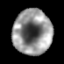
Tissue: prostate
Cell type: T cells
Senescence score: 0.3172
Nuclear area (px): 1706
Mean DAPI intensity: 143.573